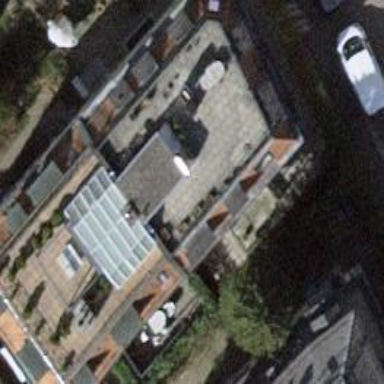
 with its orientation across the structure."